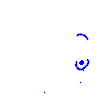
Particle: pion